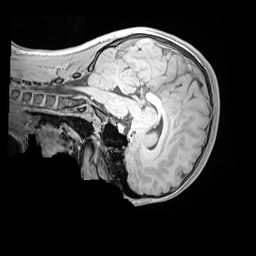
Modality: MP2RAGE
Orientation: sagittal
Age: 11
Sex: female
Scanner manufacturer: siemens
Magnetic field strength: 3 T
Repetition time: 4 s
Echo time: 0.00303 s